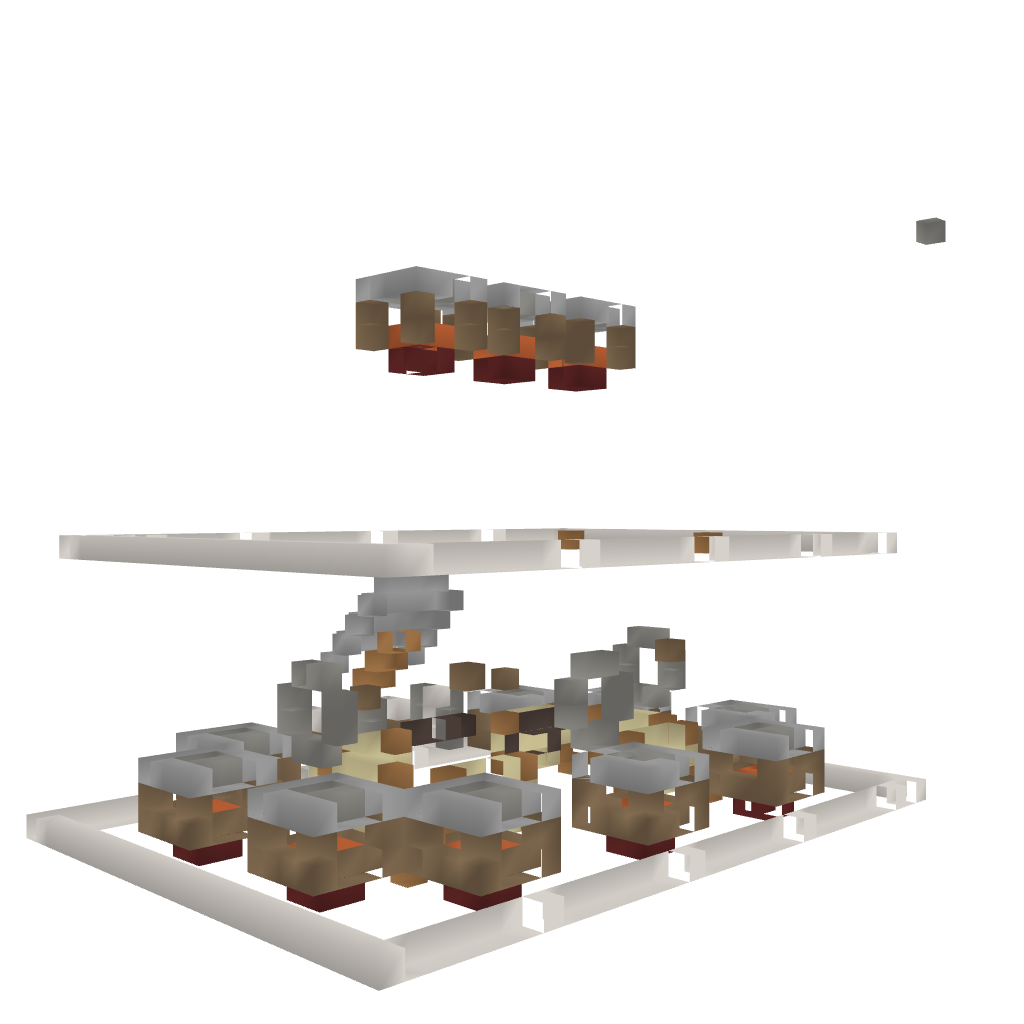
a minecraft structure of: Templo